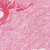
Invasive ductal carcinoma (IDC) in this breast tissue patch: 0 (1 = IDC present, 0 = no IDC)